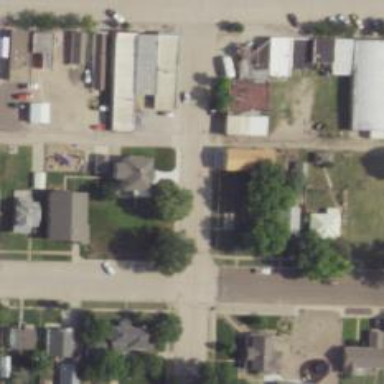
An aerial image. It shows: Alleyway designated as service road.